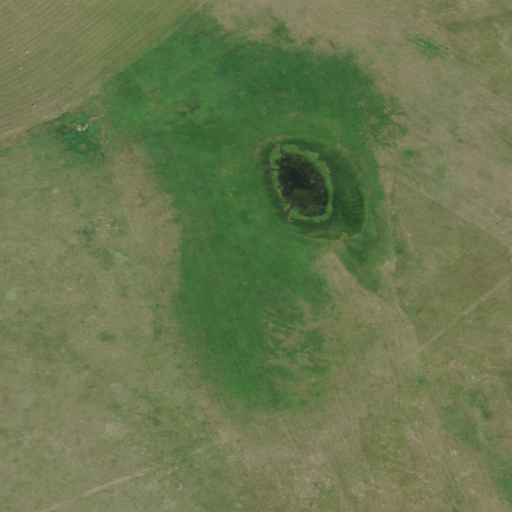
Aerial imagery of valley in Nebraska named Helmer Valley containing grassland, herbaceous wetlands, pasture, and cultivated crops